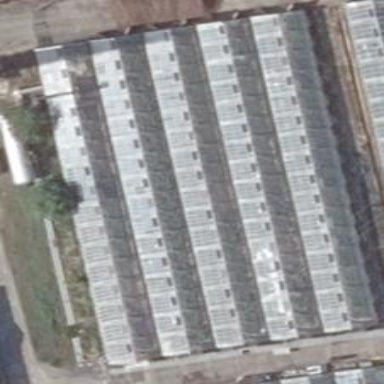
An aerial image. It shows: Greenhouse.